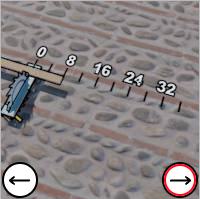
Task: length
Answer: 8
First scale value: 8.0